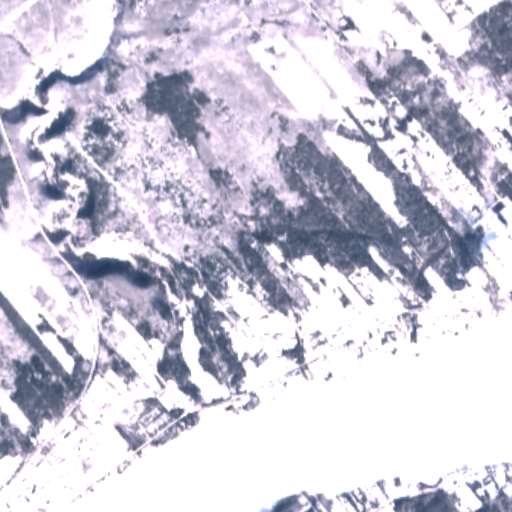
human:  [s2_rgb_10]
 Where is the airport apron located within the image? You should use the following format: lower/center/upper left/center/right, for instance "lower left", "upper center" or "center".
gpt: The airport apron is located in the upper right of the image.
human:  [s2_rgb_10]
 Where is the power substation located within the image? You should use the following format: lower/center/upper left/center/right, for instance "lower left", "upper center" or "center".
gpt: The power substation is located in the upper right of the image.
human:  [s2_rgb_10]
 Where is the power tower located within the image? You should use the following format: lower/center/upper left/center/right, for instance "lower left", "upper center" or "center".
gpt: The power tower is located in the upper left of the image.
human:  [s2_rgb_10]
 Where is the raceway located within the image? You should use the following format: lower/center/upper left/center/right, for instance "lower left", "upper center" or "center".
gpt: The raceway is located in the upper right of the image.
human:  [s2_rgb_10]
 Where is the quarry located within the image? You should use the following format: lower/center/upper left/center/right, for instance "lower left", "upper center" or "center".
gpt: There is no quarry in the image.